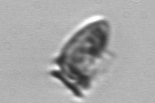
Label: Dinophysis_acuminata